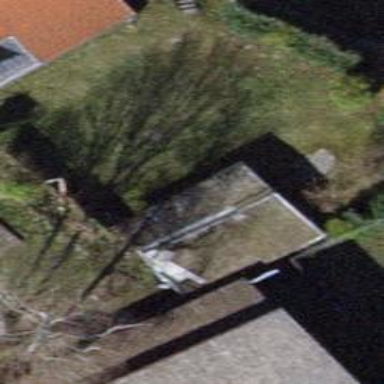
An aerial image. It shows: Garage building.